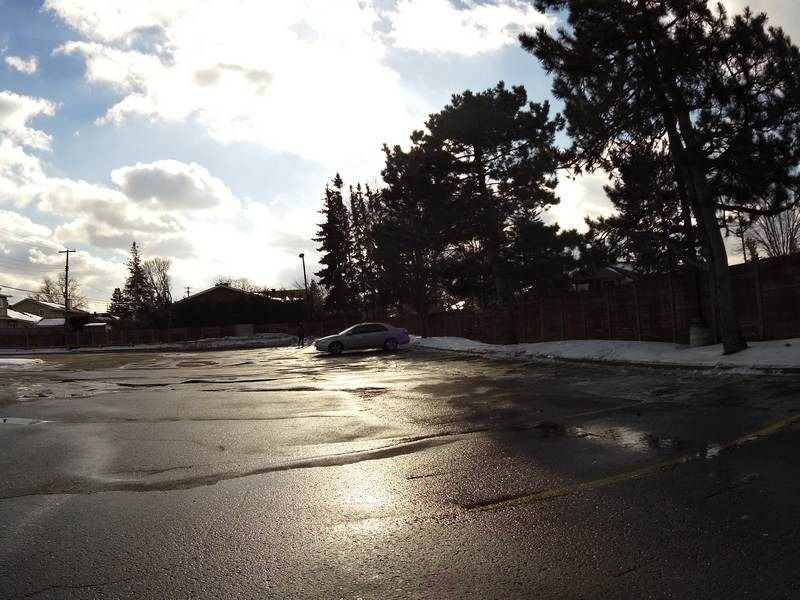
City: ottawa-gatineau